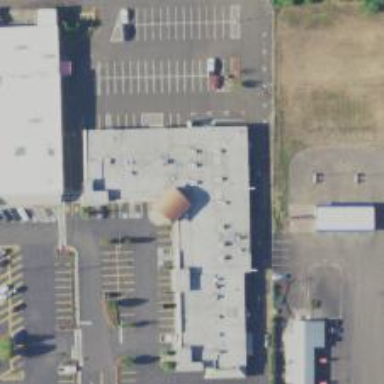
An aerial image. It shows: Clinic.